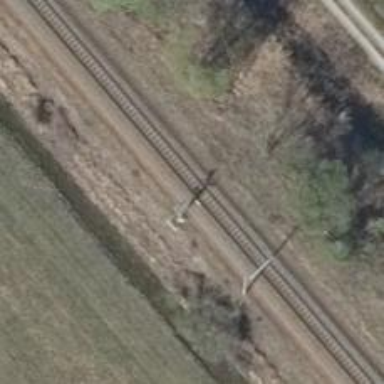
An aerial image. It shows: Railway signal.